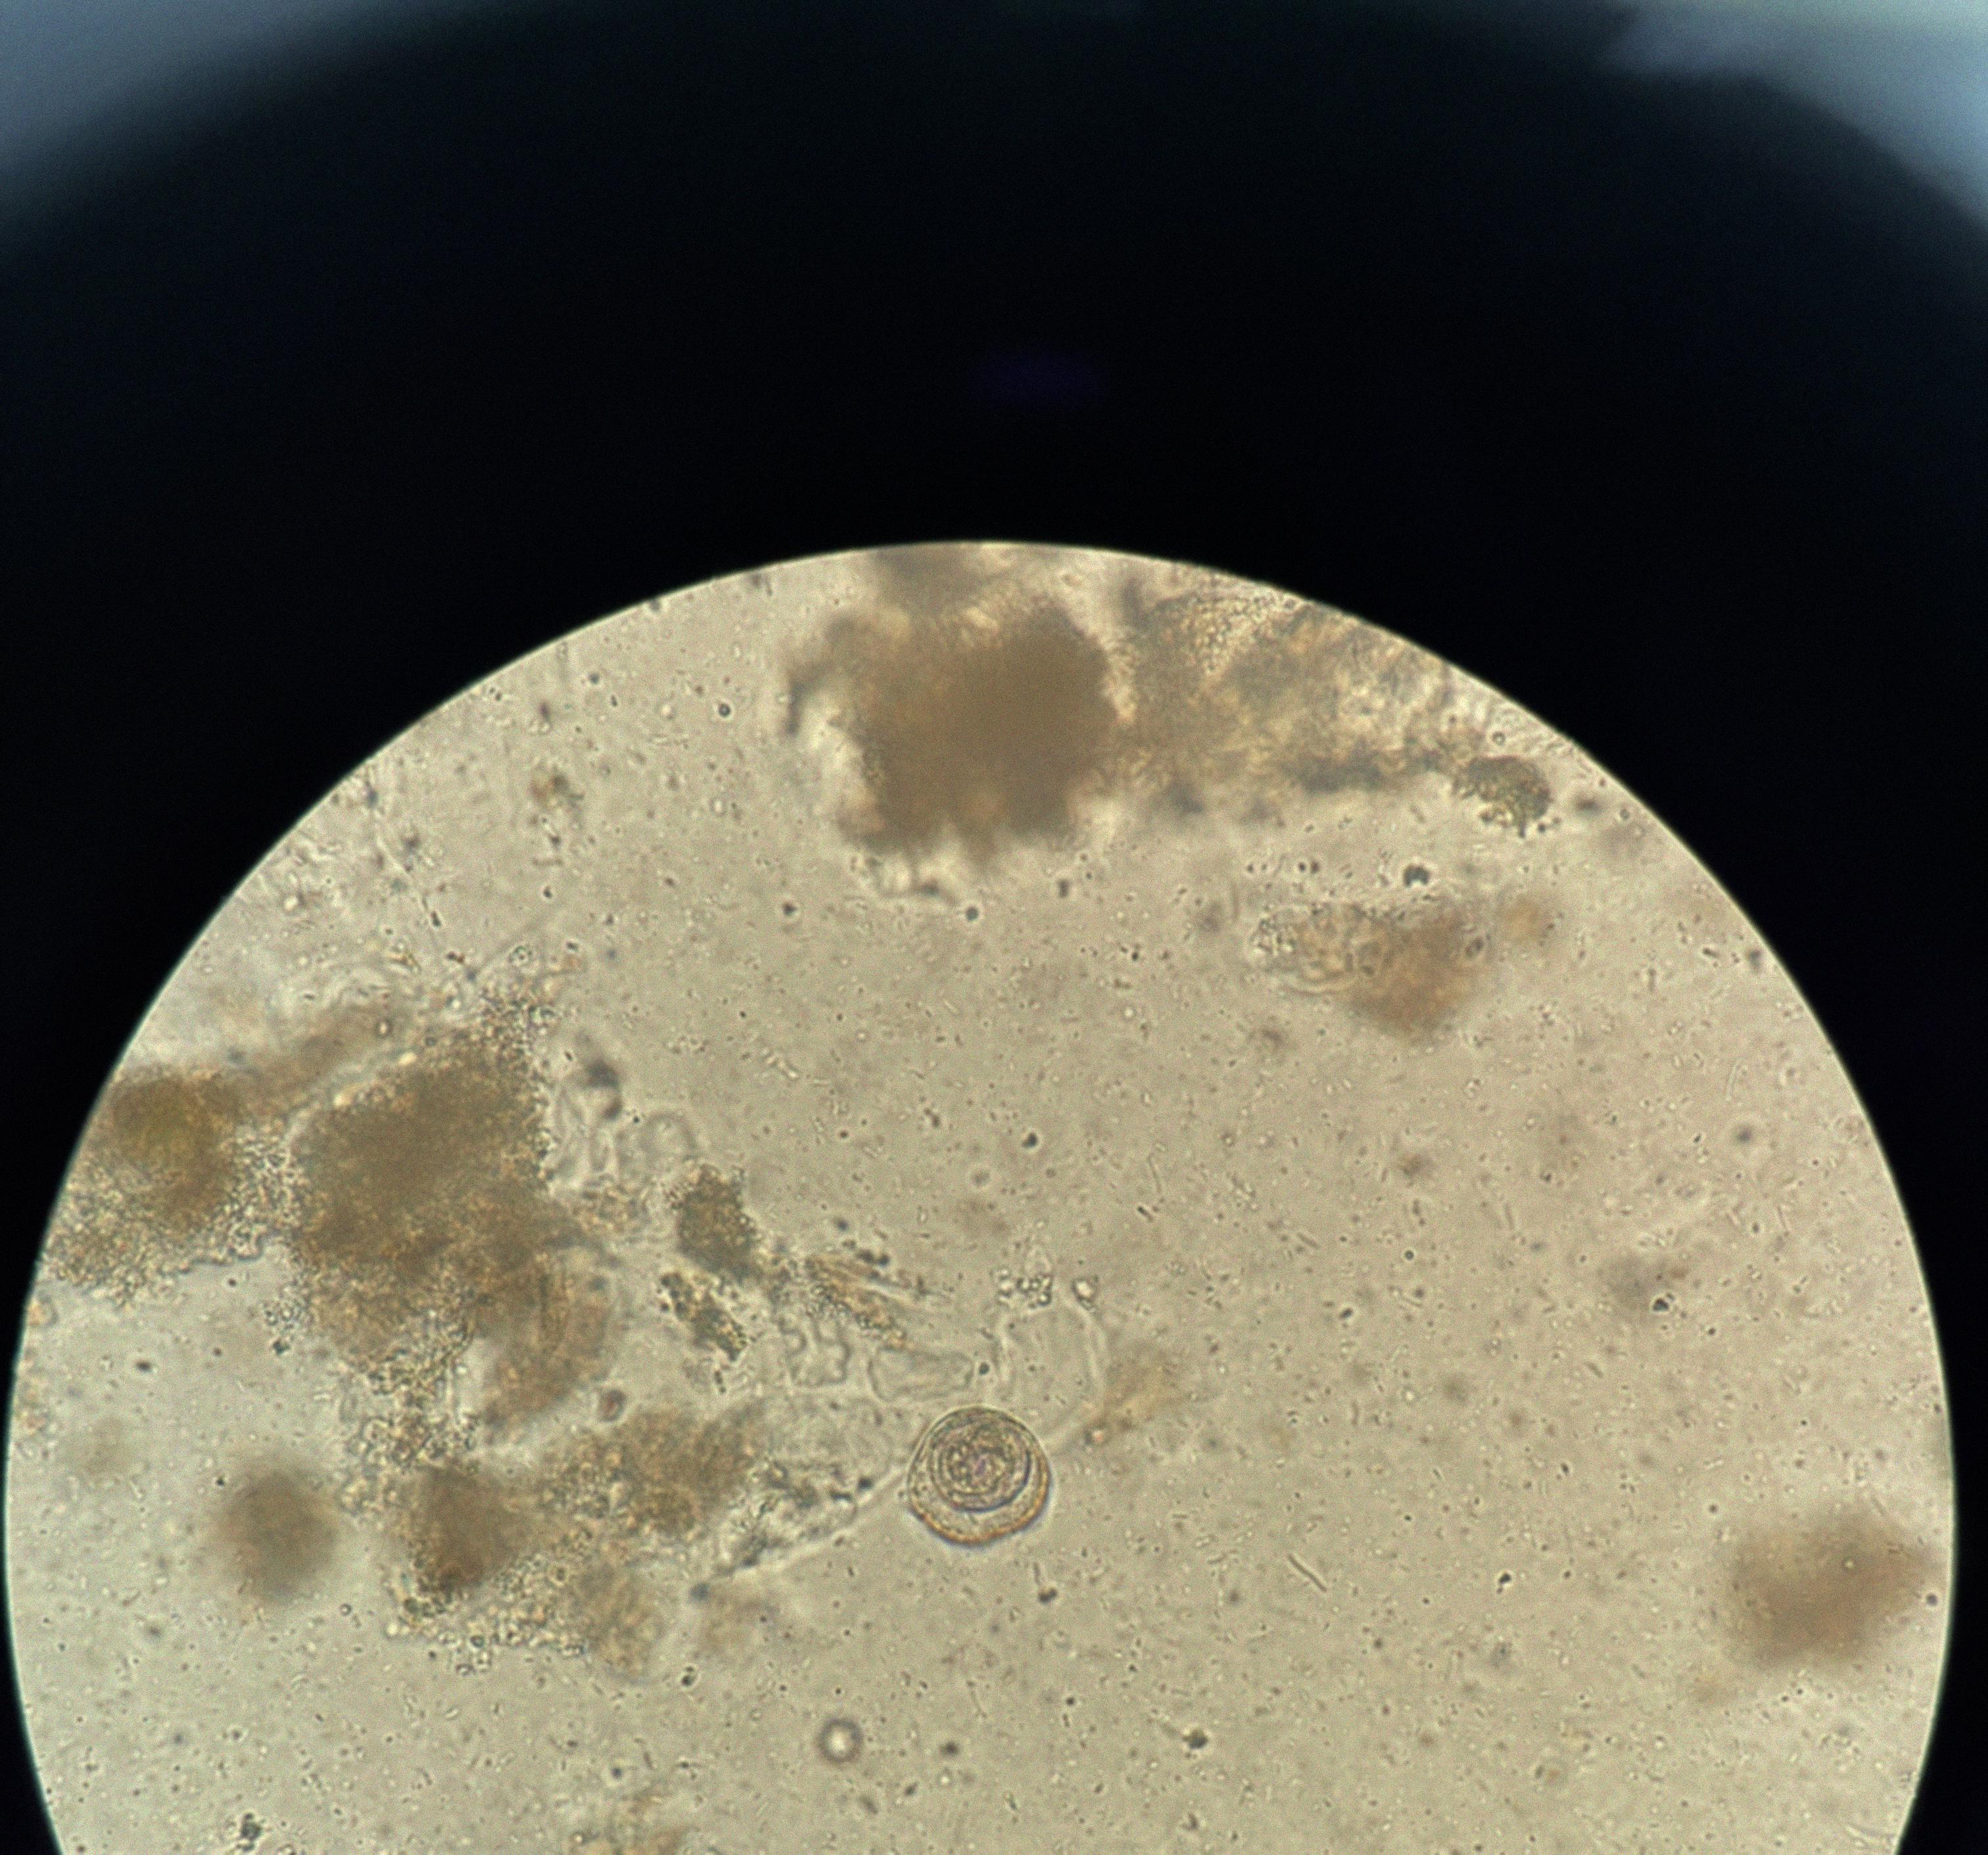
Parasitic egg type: Hymenolepis nana